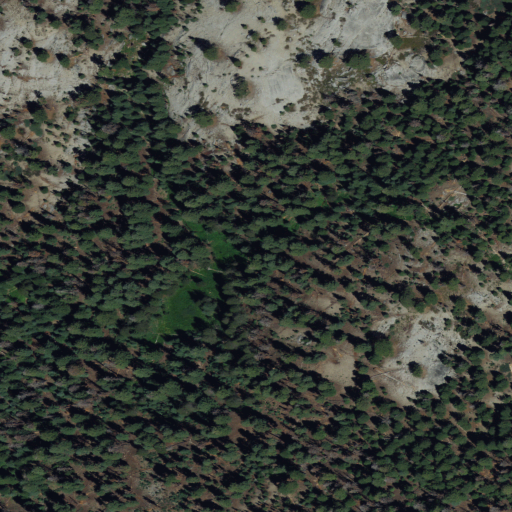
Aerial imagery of depression(s) in California named Randle Corral containing evergreen forest, shrub, and open development